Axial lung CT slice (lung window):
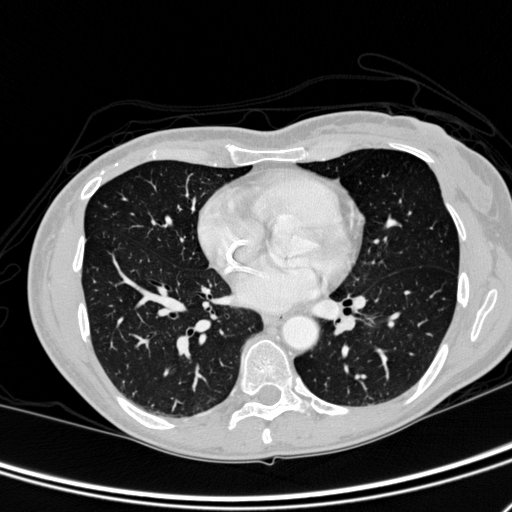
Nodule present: yes
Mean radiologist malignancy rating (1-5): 3